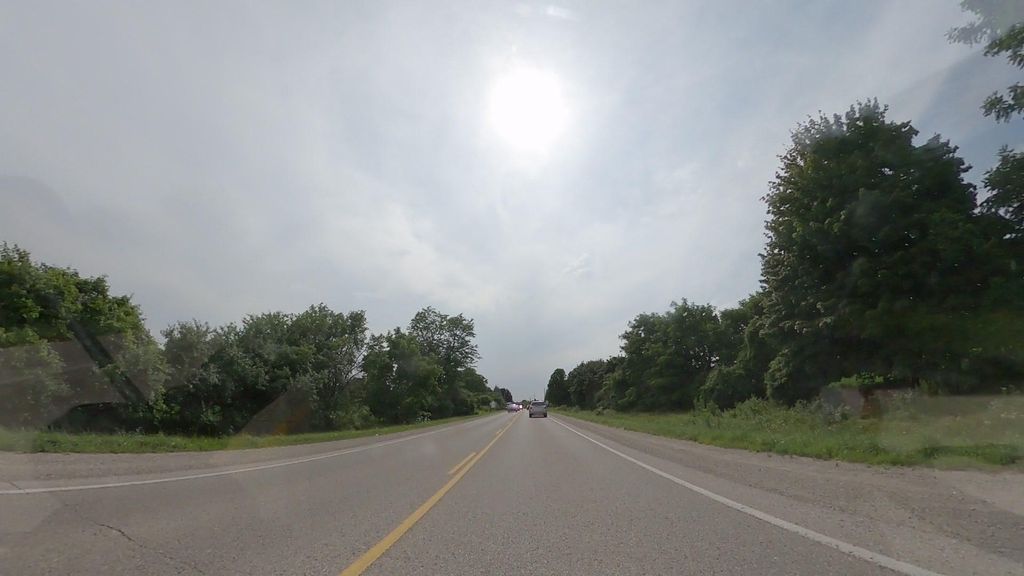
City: kitchener-waterloo